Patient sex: M
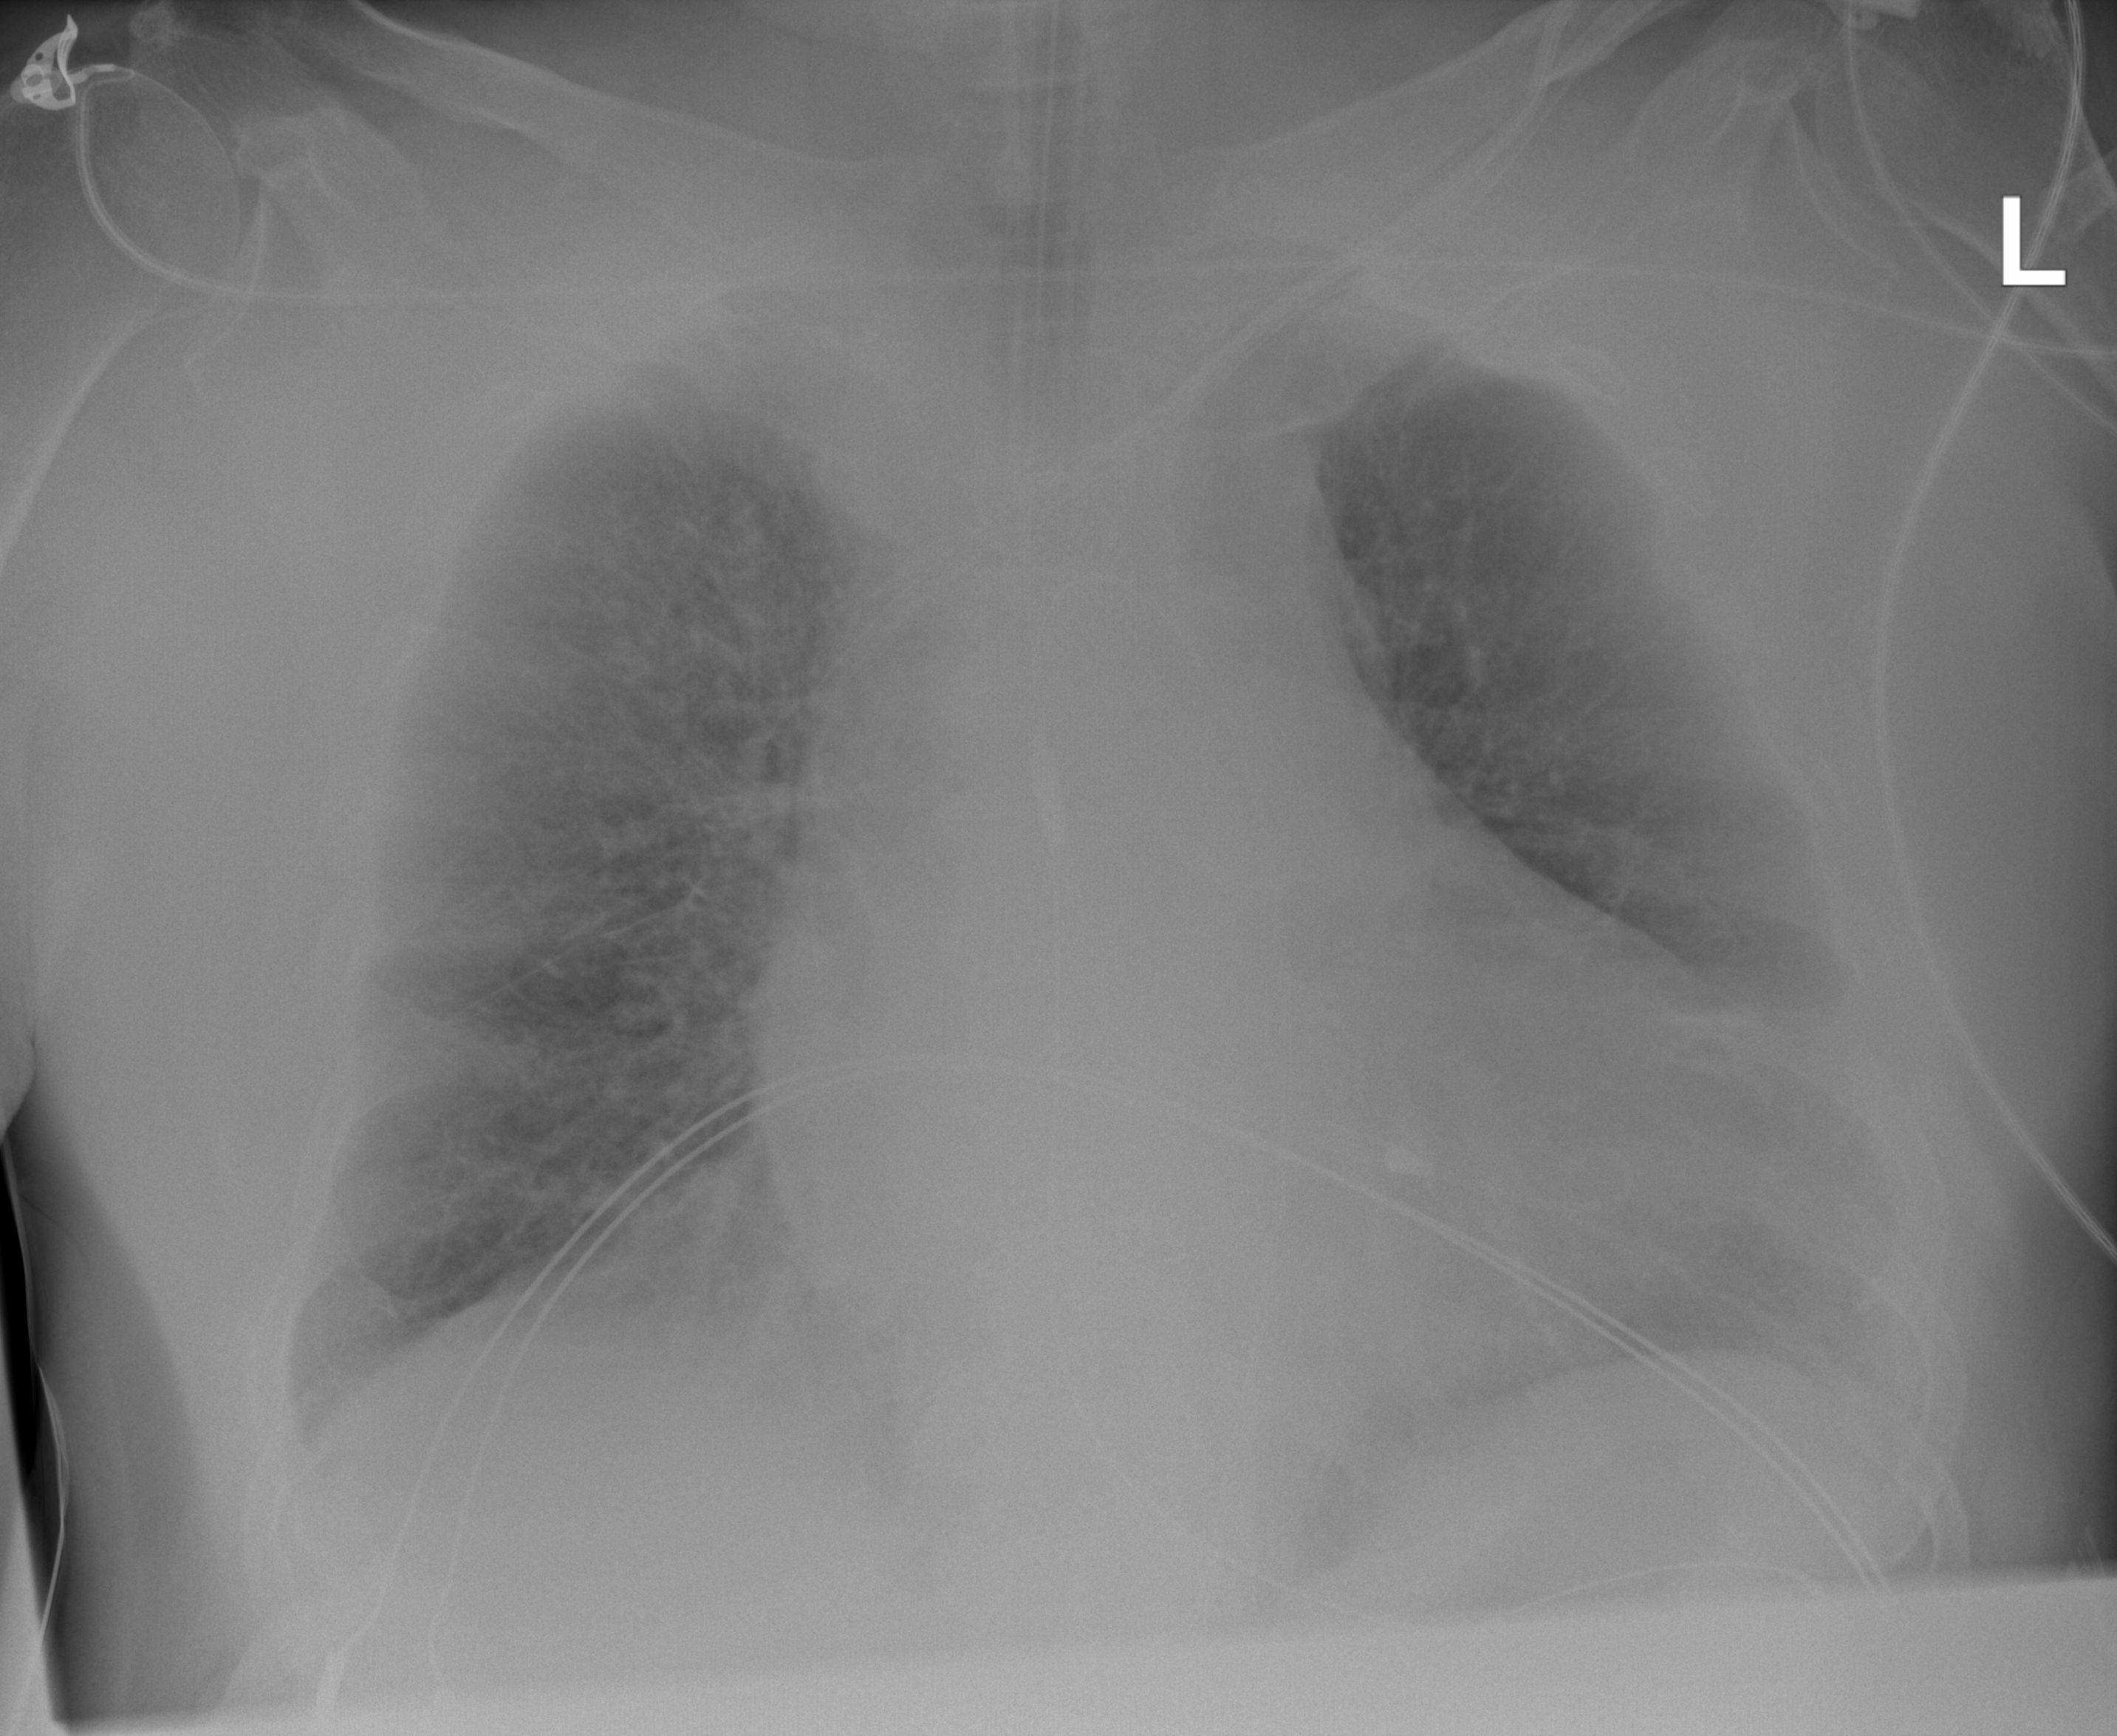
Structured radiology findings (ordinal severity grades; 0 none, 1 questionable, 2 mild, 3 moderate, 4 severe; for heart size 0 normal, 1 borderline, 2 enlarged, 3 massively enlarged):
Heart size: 3
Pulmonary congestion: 2
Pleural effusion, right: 1
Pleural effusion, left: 1
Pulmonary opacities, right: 1
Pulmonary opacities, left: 1
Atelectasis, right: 0
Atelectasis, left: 2